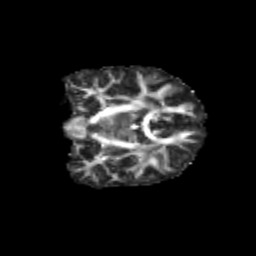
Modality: FA
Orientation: coronal
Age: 13
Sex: female
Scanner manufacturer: siemens
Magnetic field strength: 3 T
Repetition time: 3.8 s
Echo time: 0.07 s